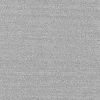
Atmospheric dust classification: dusty